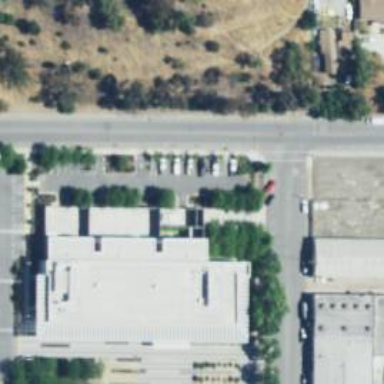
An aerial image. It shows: Courthouse building.